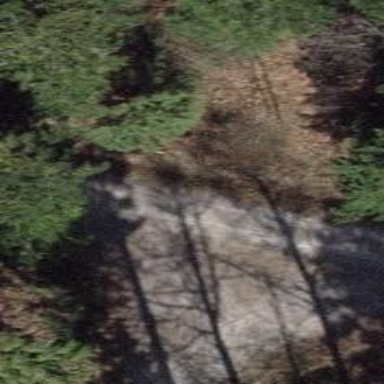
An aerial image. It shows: Compacted track with grade2 level.